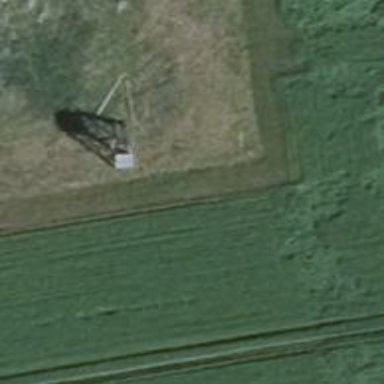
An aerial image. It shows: Hunting stand.